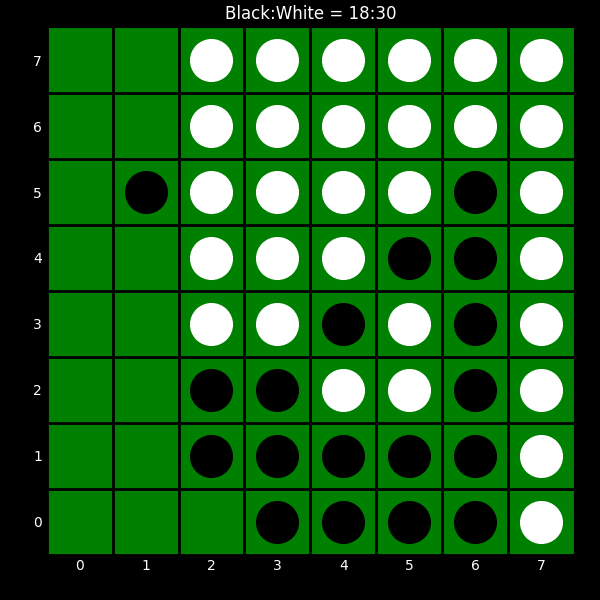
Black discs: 18
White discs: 30